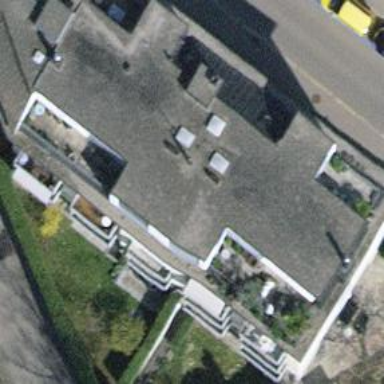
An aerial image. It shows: View of apartment building.